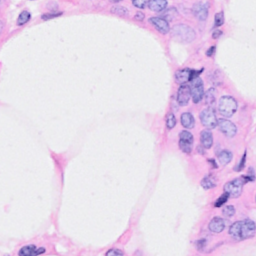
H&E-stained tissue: Breast